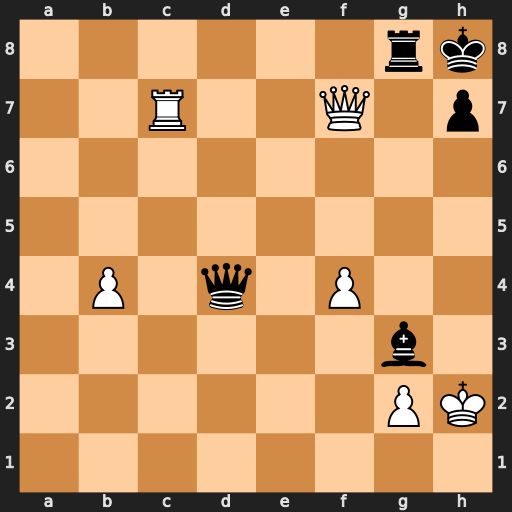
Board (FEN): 6rk/2R2Q1p/8/8/1P1q1P2/6b1/6PK/8
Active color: w
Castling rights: -
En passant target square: -
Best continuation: Kh3 Qg7 Qxg7+